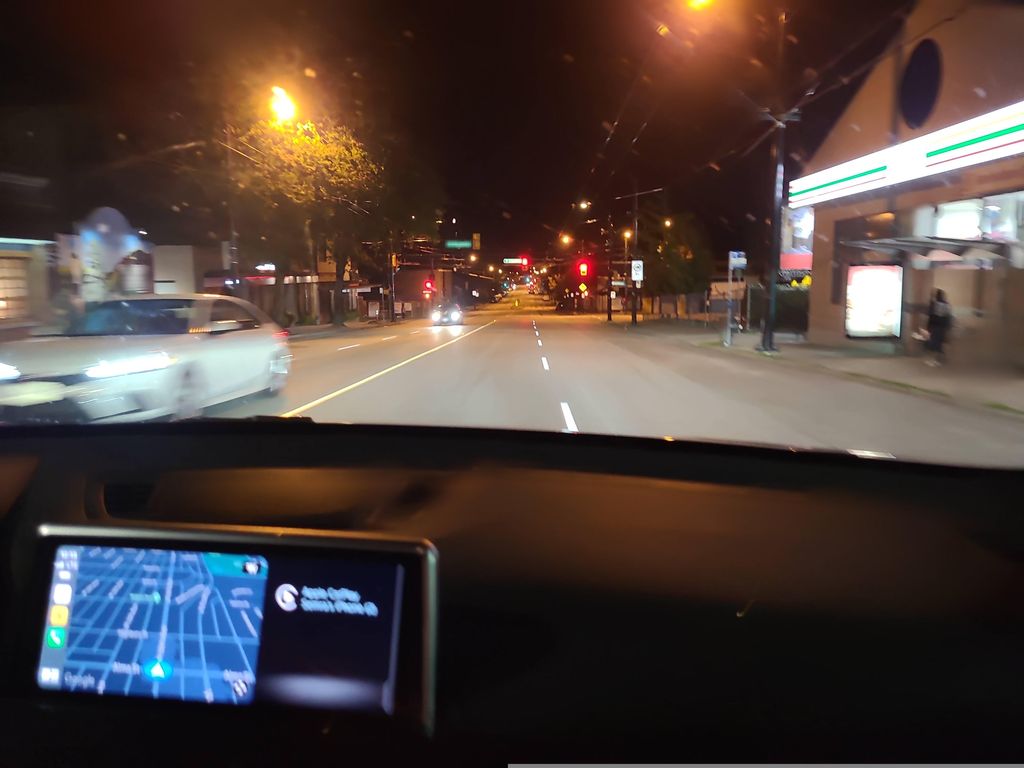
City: vancouver